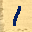
Label: 1